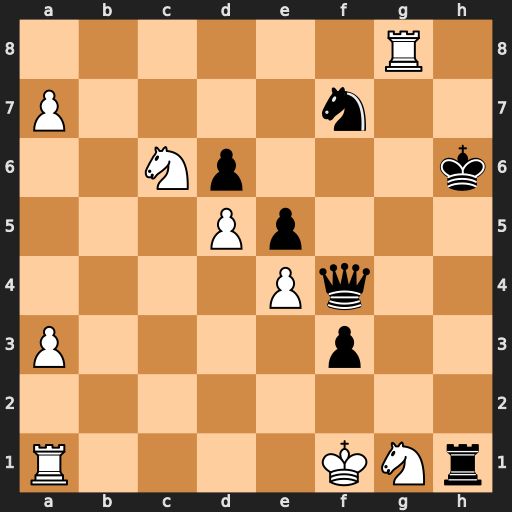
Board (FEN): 6R1/P4n2/2Np3k/3Pp3/4Pq2/P4p2/8/R4KNr
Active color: w
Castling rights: -
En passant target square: -
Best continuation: a8=Q f2 Qf8+ Kh5 Qxf7+ Qxf7 Rh8+ Kg6 Rxh1